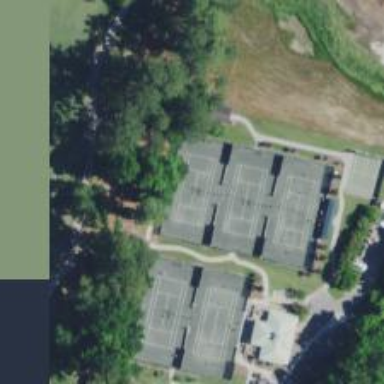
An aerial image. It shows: Tennis court on pitch.